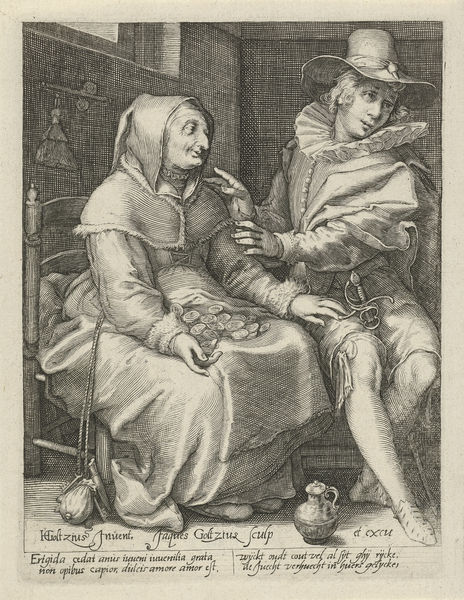
Titel: Afwijzing van een oude vrouw
Künstler: Jacob (II) Goltzius
Standort: Amsterdam
Institution: Rijksmuseum
Schlagwörter: homme, pichet, chapeau, chaise, femme, dessin, vieillesse, bonnet, collerette, epée